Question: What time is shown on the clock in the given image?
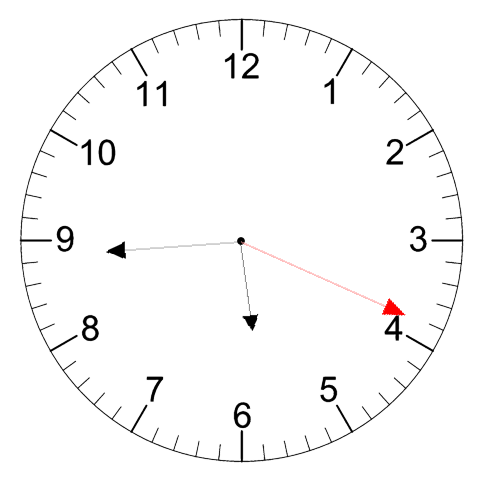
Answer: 05:44:19